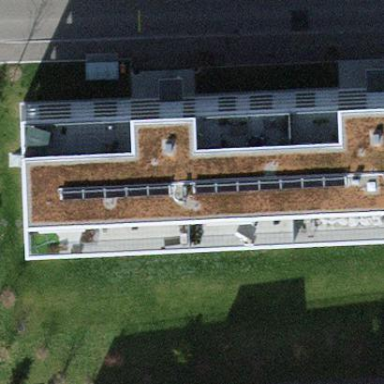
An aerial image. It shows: Brown apartment building with flat gray roof.